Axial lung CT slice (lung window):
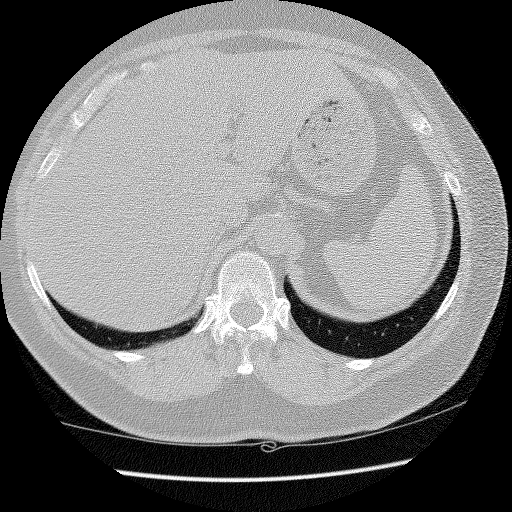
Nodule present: no